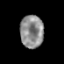
Tissue: prostate
Cell type: Epithelial cells
Senescence score: 0.3294
Nuclear area (px): 752
Mean DAPI intensity: 140.493